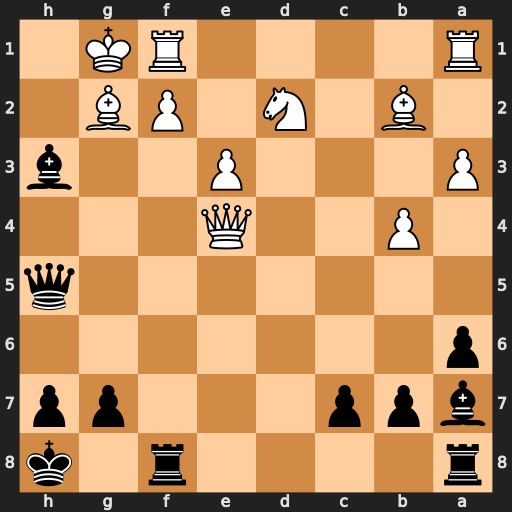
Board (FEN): r4r1k/bpp3pp/p7/7q/1P2Q3/P3P2b/1B1N1PB1/R4RK1
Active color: b
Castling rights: -
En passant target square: -
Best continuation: Rae8 Qxb7 Re6 Qd5 Qh6